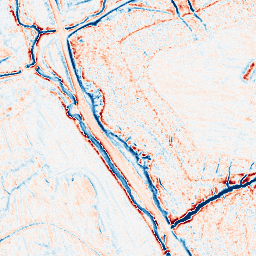
Category: edge_preserving
Decomposition family: anisotropic_diffusion
Decomposition parameters: iterations: 20
kappa: 30
gamma: 0.1
Upsampling method: bicubic
Upsampling parameters: scale: 8
Upsampling scale: 8